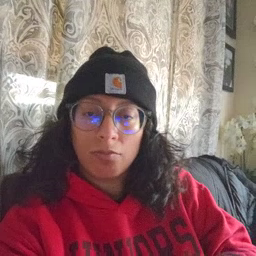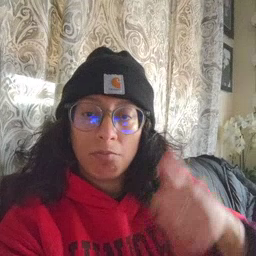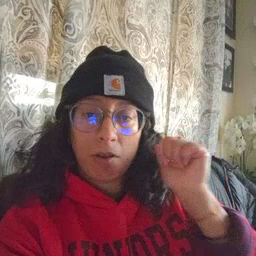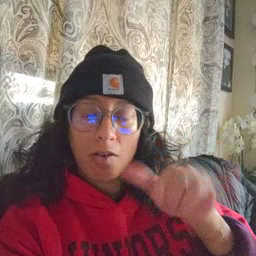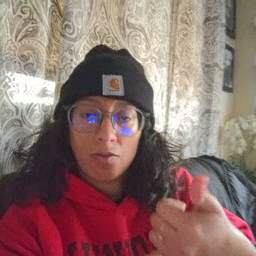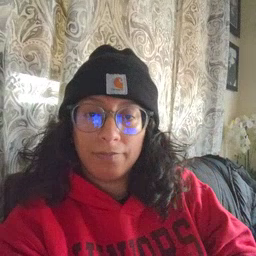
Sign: backyard